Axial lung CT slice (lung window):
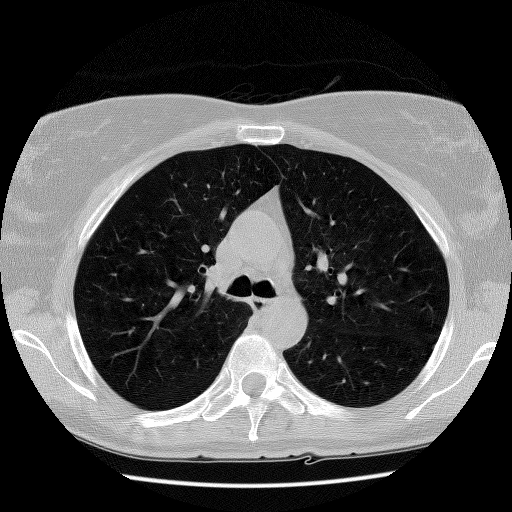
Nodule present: no